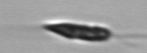
Label: Euglena